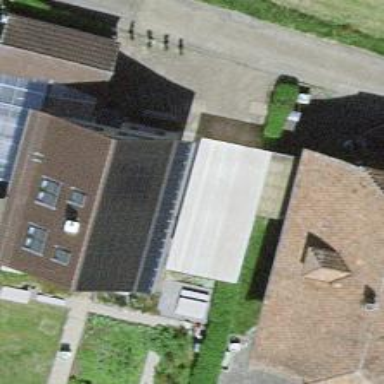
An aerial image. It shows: Residential building.